Field crop: maize
Growth stage: 2
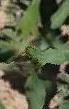
Species: maize